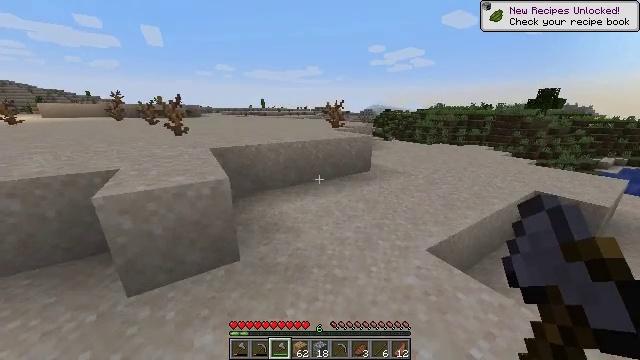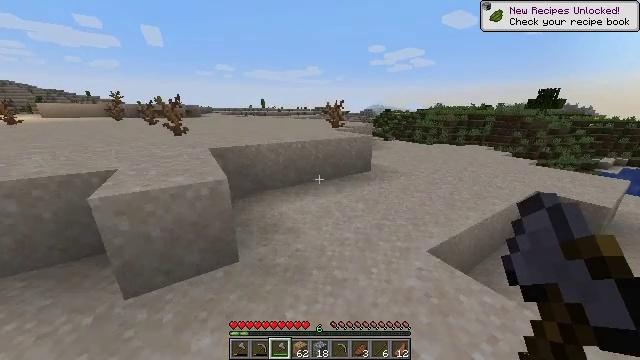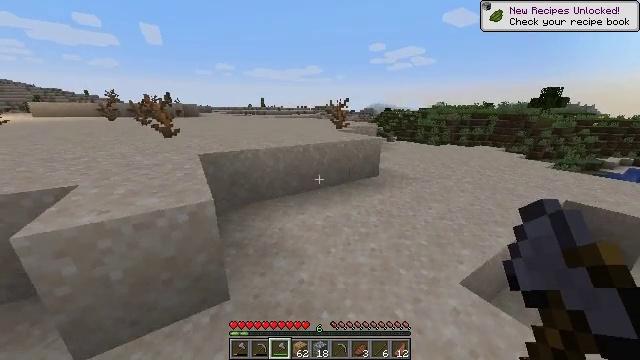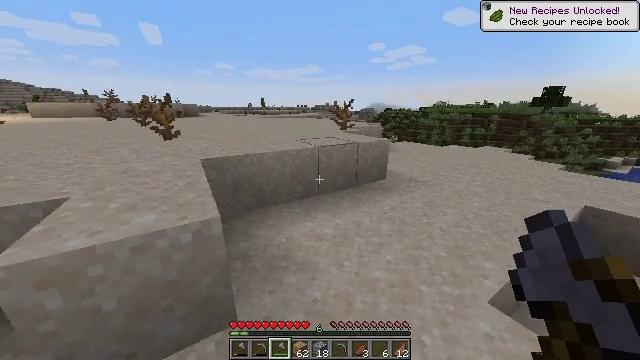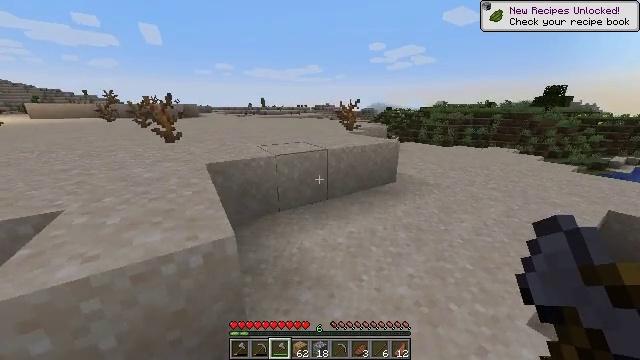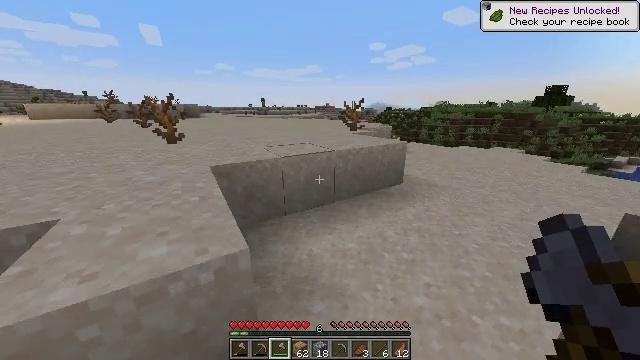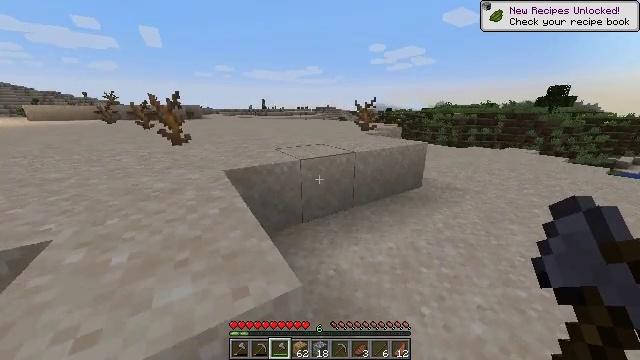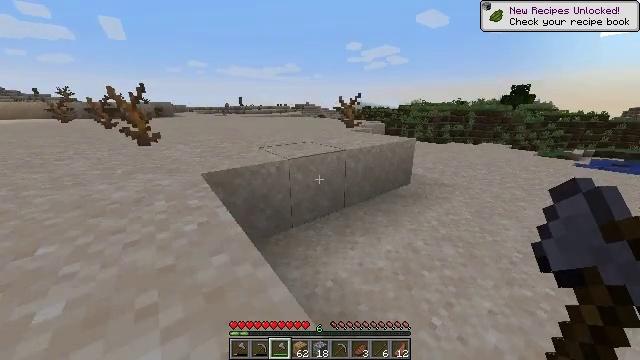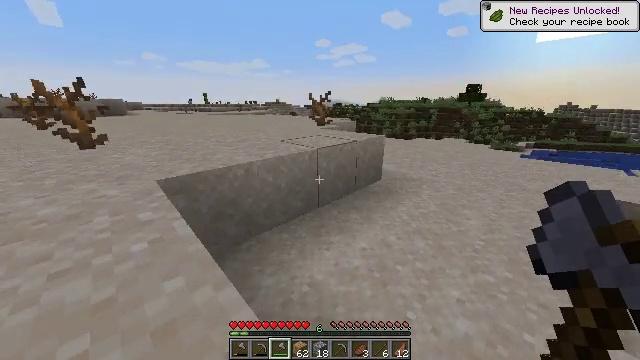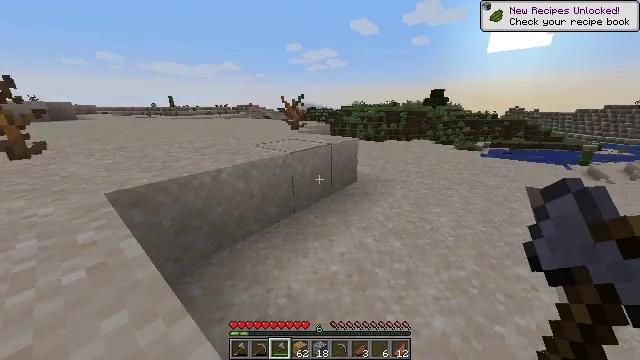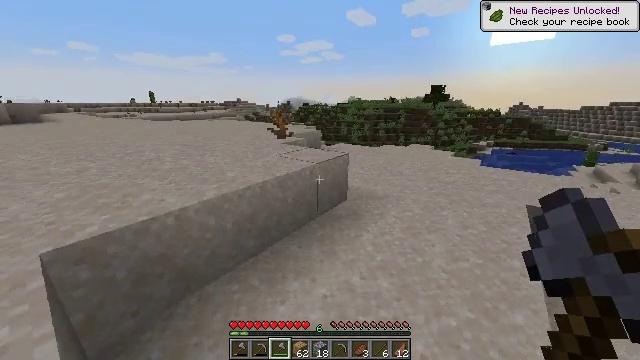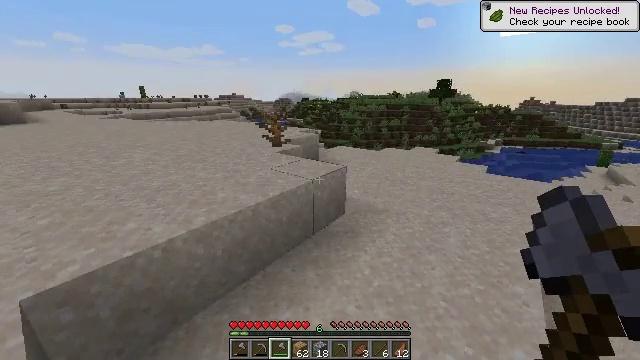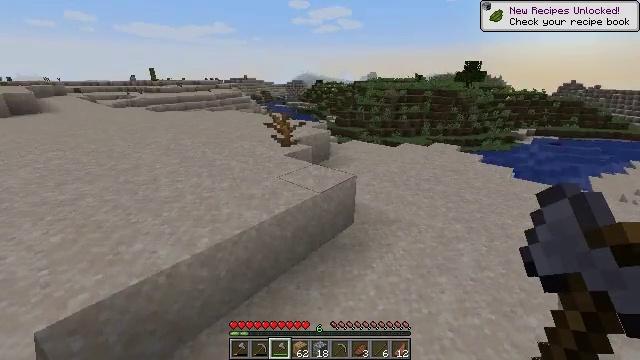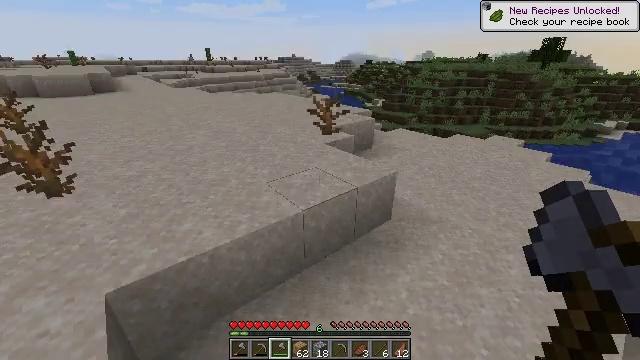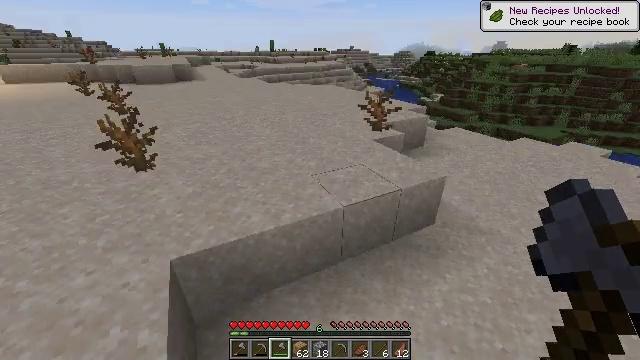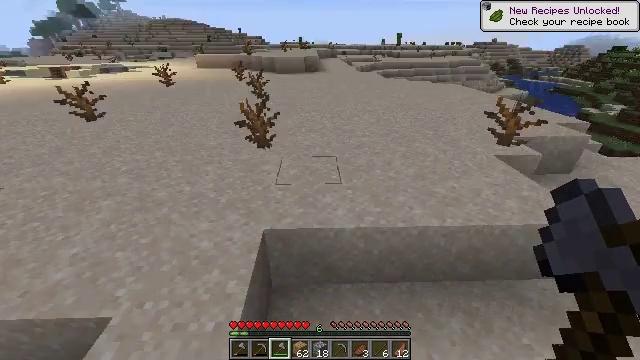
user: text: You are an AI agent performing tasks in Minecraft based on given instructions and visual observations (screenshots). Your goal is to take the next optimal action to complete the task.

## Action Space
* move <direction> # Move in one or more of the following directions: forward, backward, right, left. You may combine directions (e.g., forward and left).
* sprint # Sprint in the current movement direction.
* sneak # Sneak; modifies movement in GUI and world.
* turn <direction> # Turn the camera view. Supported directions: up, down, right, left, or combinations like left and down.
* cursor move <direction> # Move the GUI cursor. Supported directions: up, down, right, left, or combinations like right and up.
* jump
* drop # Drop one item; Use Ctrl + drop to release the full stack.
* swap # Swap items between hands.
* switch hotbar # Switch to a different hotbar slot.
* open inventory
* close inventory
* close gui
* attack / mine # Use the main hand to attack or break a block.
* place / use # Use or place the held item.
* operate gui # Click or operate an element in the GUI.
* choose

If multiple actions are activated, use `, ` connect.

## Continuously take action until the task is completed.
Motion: motion action
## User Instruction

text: Harvest the dead bush.
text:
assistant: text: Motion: move forward, sprint
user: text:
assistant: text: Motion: move forward and move left, sprint
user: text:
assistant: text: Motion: move forward and move left, sprint
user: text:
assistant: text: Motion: move forward and move left, sprint
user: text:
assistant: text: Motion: move forward and move left, sprint
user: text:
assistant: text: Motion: move forward and move left, sprint
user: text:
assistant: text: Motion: move forward, sprint, turn right
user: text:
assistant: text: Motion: move forward, sprint, turn right
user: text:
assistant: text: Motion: move forward, sprint, turn right
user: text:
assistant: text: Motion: move forward, sprint, turn right, jump
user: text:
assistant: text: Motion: move forward, sprint, jump
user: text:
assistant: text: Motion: move forward, sprint, turn left and down, jump
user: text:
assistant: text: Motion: move forward and move left, sprint, turn left and down
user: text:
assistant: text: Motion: move forward and move left, sprint, turn left and down
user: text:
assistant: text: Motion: move forward and move left, sprint, turn left and down
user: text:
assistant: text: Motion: move forward and move left, sprint, turn left
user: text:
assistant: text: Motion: move forward and move left, sprint, turn left
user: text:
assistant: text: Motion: move forward and move left, sprint, turn left
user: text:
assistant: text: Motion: move forward and move left, turn left
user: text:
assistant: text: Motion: move forward and move left, turn left and up
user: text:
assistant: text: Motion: move forward and move left, turn right and up, attack / mine
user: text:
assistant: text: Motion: move forward and move left, turn right and up, attack / mine
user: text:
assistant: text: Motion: move forward and move left, turn right and up, attack / mine
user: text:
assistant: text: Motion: move forward and move left, turn right and up
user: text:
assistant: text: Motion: move forward and move left
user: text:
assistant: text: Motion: move forward and move left, attack / mine
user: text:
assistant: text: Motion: move forward and move left, turn down, attack / mine
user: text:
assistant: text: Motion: move forward and move left, attack / mine
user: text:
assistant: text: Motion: move forward and move left
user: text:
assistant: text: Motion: move forward and move left, attack / mine